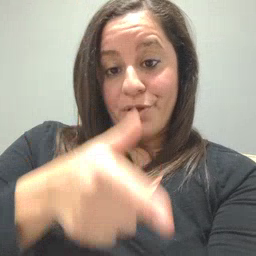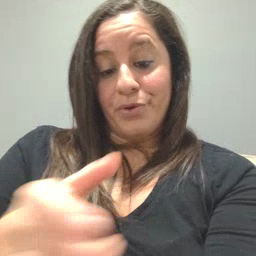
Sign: brother